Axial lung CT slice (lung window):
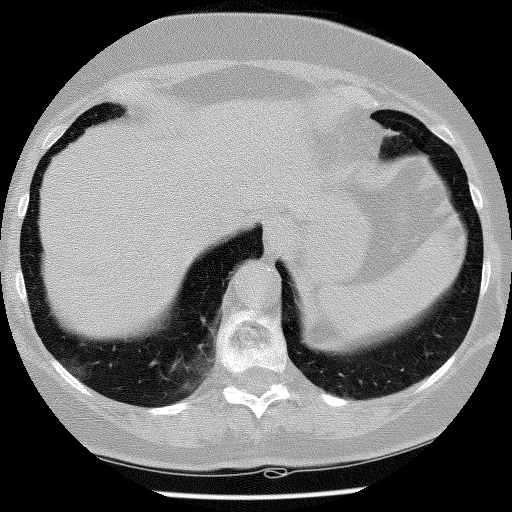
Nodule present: no